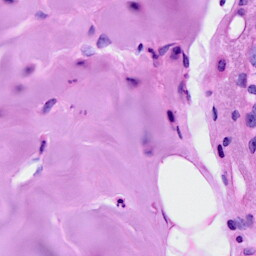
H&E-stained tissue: Breast